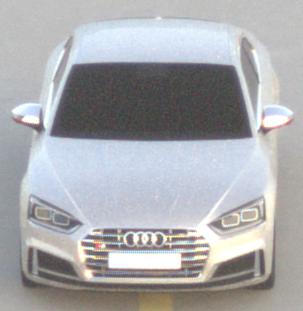
Make: Audi
Model: S5 Sportback
Detailed model: 8T Facelift
Model produced from: 2011
Model produced until: 2016
Doors: 5
Color: white
Road condition: dry road
Daytime: sunrise or sunset
Contrast: low contrast